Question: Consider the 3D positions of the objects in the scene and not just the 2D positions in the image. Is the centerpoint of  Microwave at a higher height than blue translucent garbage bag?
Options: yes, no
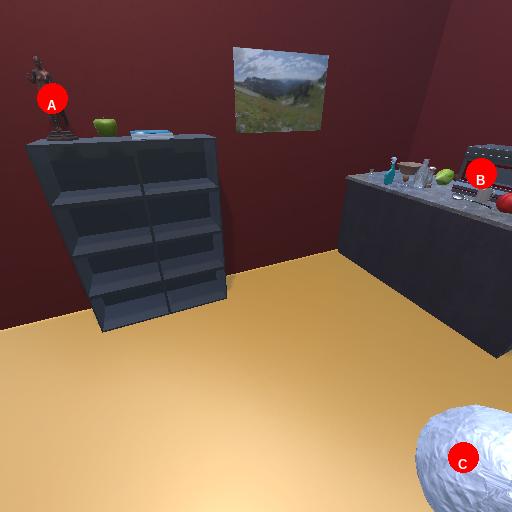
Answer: yes